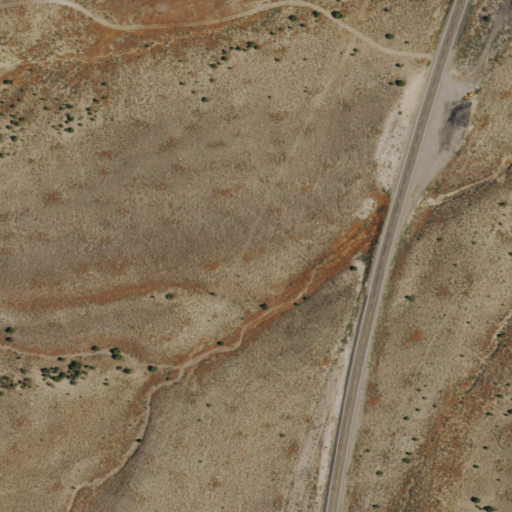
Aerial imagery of mountain in Nevada named Red Knoll containing shrub, low intensity development, grassland, medium intensity development, and open development